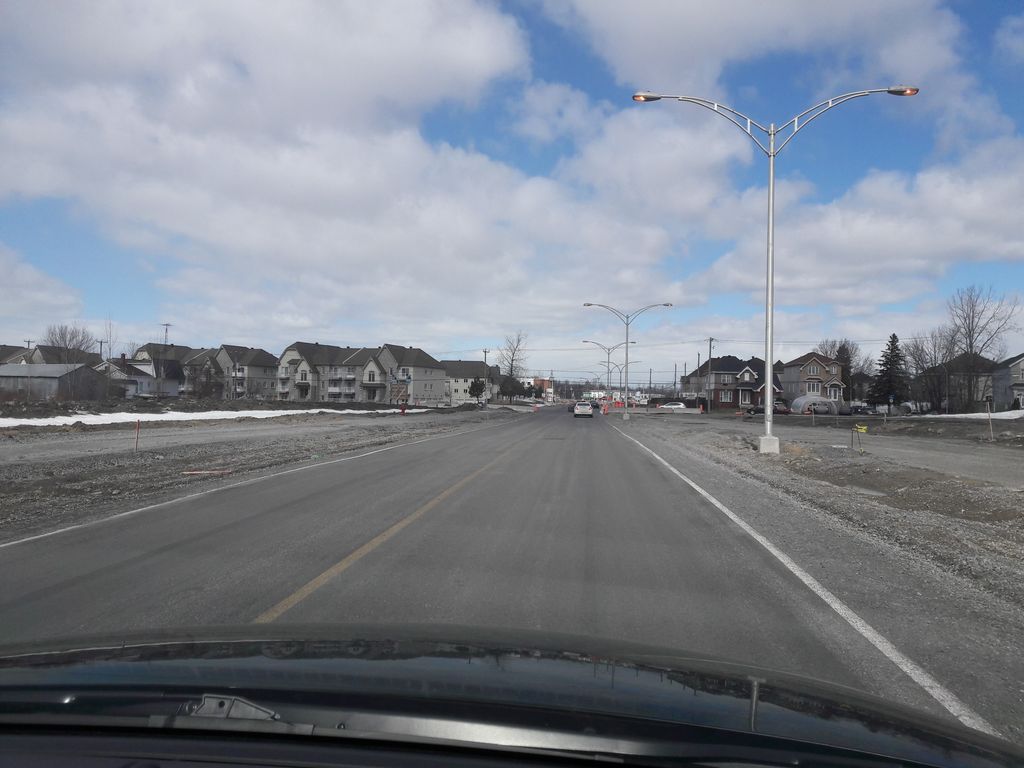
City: montreal